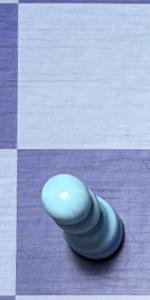
Label: Pawn_White